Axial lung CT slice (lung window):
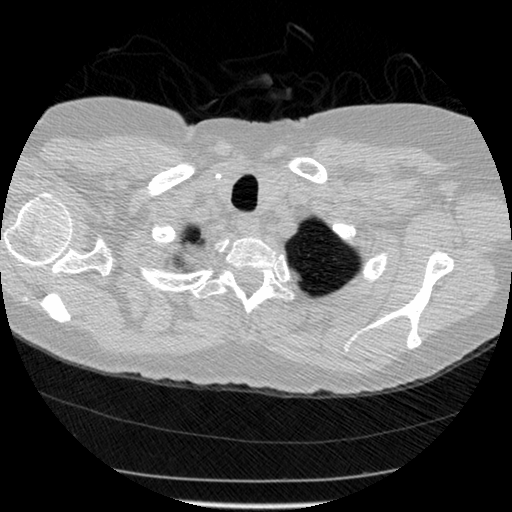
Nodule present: no